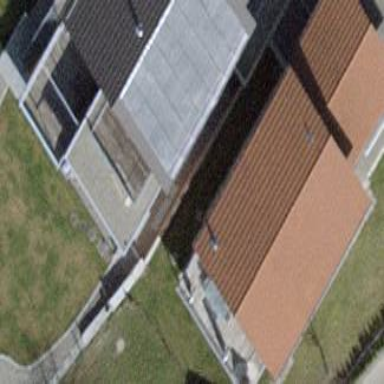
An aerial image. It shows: Detached building.